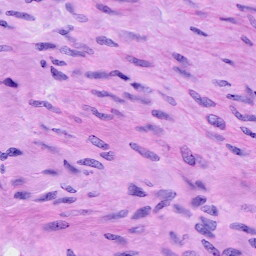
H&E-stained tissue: Cervix